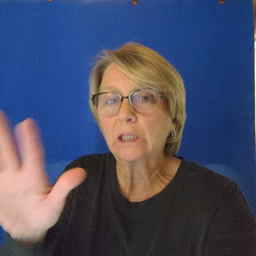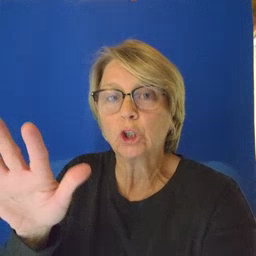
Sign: finish